Question: Count the number of objects in the diagram.
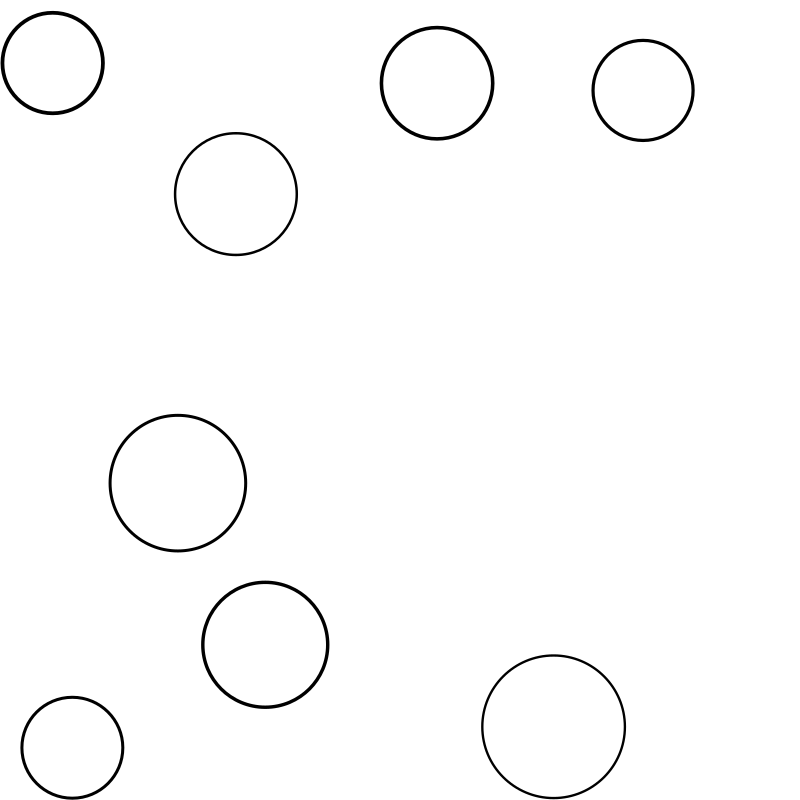
Answer: 8